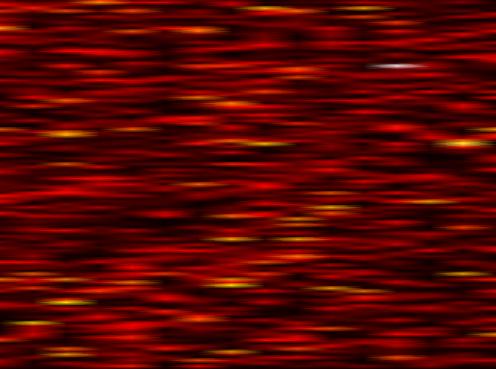
Label: UFMC